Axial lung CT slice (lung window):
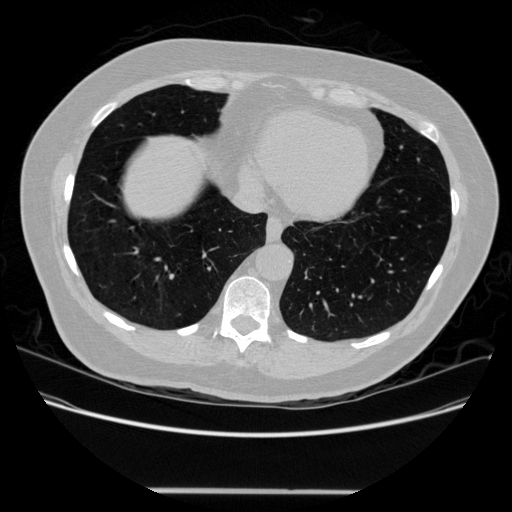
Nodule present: no